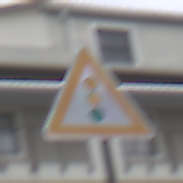
Verkehrszeichen: Lichtzeichenanlage
Umgebung: Outdoor, Urban
Tageszeit: Midday
Wetter: Overcast
Licht: Natural
Jahreszeit: NotSpecified
Kontrast: LowContrast